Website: crate-barrel
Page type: billing-address
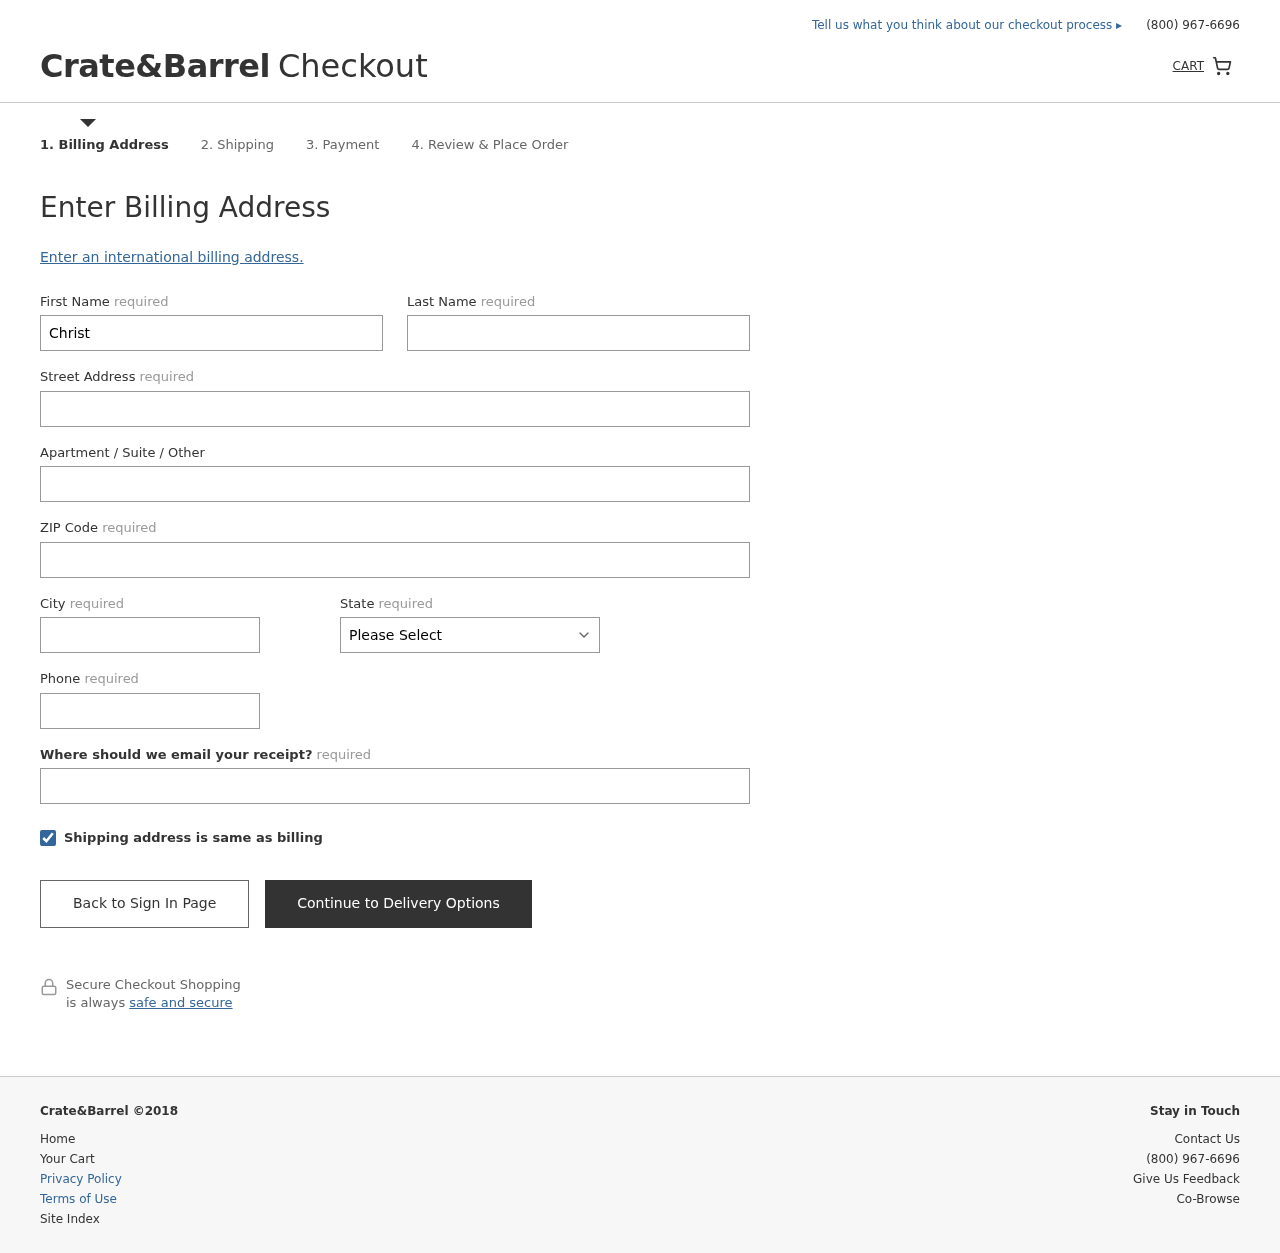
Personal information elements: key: PII_STATE
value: Alabama
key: PII_FIRSTNAME
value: Christopher
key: PII_LASTNAME
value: Powell
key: PII_STREET
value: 534 Gardner Rest Suite 787
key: PII_STREET2
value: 773 Michael Lake Apt. 361
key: PII_POSTCODE
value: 53334
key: PII_CITY
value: East Jonathan
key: PII_PHONE
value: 5887243854
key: PII_EMAIL
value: cpowell@gmail.com